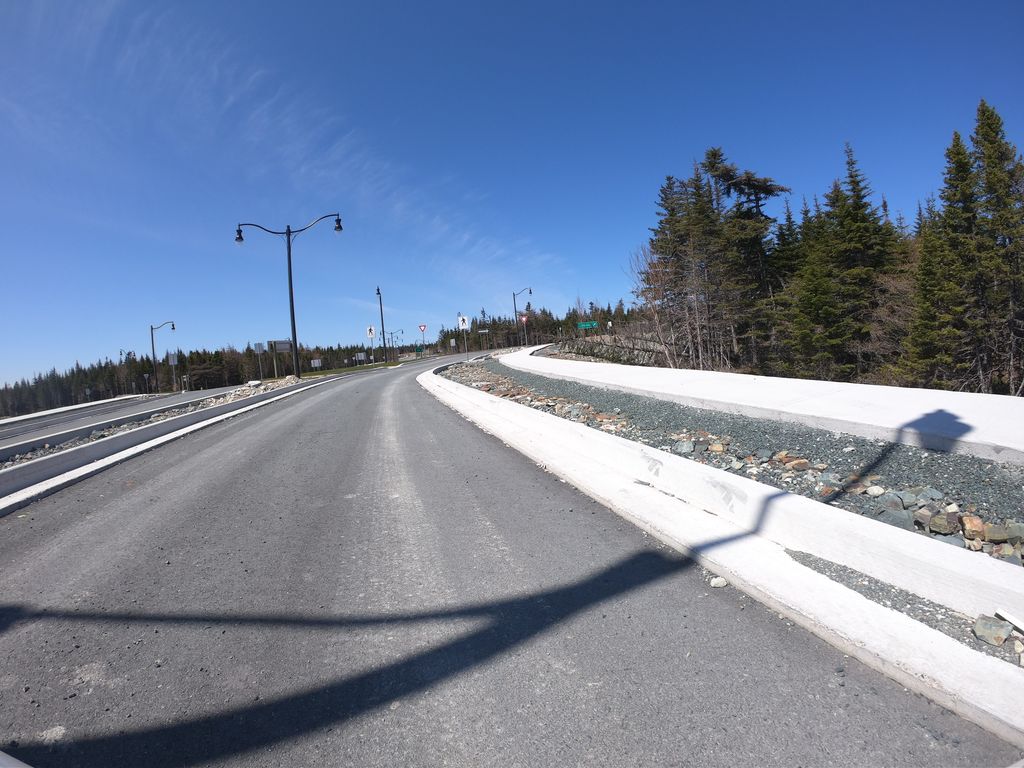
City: st_johns